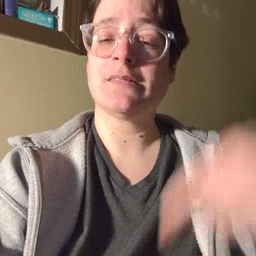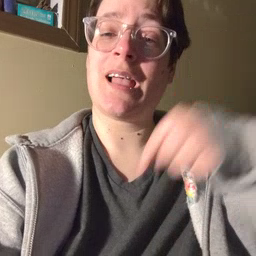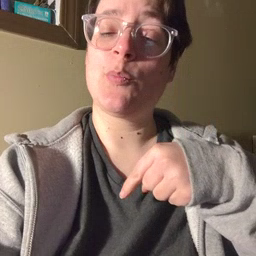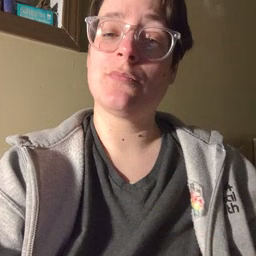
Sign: down